Question: How can I remove left /right space on x-asix.
'''
hold all
set(gcf,'color','w')
L1=min(ndata_(:,1));
L2=max(ndata_(:,1));
plot(ndata_(:,1),ndata_(:,2))
NumTicks = 20;
L = get(gca,'XLim');
set(gca,'XTick',linspace(L1,L2,NumTicks))
datetick('x',13,'keeplimits', 'keepticks')
xticklabel_rotate;
set(gca,'XMinorTick','on','YMinorTick','on')
ylim([-0.2 .2])
grid on
hold off
'''

'''
ndata_=[<PHONE>6 0.0154999999999995
<PHONE>6 0.0154999999999995
<PHONE>6 0.0154999999999995
<PHONE>7 0.0154999999999995
<PHONE>7 0.0154999999999995
<PHONE>1 0.0154999999999995
<PHONE>1 0.0154999999999995
<PHONE>1 0.0154999999999995
<PHONE>5 0.0154999999999995
<PHONE>5 0.0154999999999995
<PHONE>5 0.0154999999999995
<PHONE>9 0.0154999999999995
<PHONE>9 0.0154999999999995
<PHONE>8 0.0154999999999995
<PHONE>2 0.0154999999999995
<PHONE>2 0.0154999999999995
<PHONE>2 0.0154999999999995
<PHONE>6 0.0154999999999995
<PHONE>6 0.0154999999999995
<PHONE>6 0.0154999999999995
<PHONE>0 0.0154999999999995
<PHONE>0 0.0154999999999995
<PHONE>9 0.0154999999999995
<PHONE>1 0.0154999999999995
<PHONE>1 0.0154999999999995
<PHONE>5 0.0154999999999995
<PHONE>5 0.0154999999999995
<PHONE>5 0.0154999999999995
<PHONE>9 0.0154999999999995
<PHONE>6 0.0154999999999995
<PHONE>0 0.0154999999999995
<PHONE>0 0.0154999999999995
<PHONE>0 0.0154999999999995
<PHONE>4 0.0154999999999995
<PHONE>4 0.0154999999999995
<PHONE>4 0.0154999999999995
<PHONE>8 0.0154999999999995
<PHONE>7 0.0154999999999995
<PHONE>7 0.0154999999999995
<PHONE>4 0.0154999999999995
<PHONE>8 0.0154999999999995
<PHONE>1 0.0154999999999995
<PHONE>8 0.0154999999999995
<PHONE>2 0.0154999999999995
<PHONE>6 0.0154999999999995
<PHONE>6 0.0154999999999995
<PHONE>6 0.0154999999999995
<PHONE>3 0.0154999999999995
<PHONE>7 0.0154999999999995
<PHONE>0 0.0154999999999995
<PHONE>7 0.0194999999999995
<PHONE>1 0.0194999999999995
<PHONE>5 0.0194999999999995
<PHONE>5 0.0194999999999995
<PHONE>5 0.0194999999999995
<PHONE>4 0.0194999999999995
<PHONE>8 0.0194999999999995
<PHONE>6 0.0194999999999995
<PHONE>0 0.0194999999999995
<PHONE>0 0.0194999999999995
<PHONE>0 0.0194999999999995
<PHONE>4 0.0194999999999995
<PHONE>3 0.0194999999999995
<PHONE>3 0.0194999999999995
<PHONE>7 0.0194999999999995
<PHONE>7 0.0194999999999995
<PHONE>7 0.0194999999999995
<PHONE>1 0.0194999999999995
<PHONE>1 0.0194999999999995
<PHONE>1 0.0194999999999995
<PHONE>5 0.0194999999999995
<PHONE>4 0.0194999999999995
<PHONE>4 0.0194999999999995
<PHONE>8 0.0194999999999995
<PHONE>6 0.0194999999999995
<PHONE>7 0.0194999999999995
<PHONE>7 0.0194999999999995
<PHONE>1 0.0194999999999995
<PHONE>1 0.0194999999999995
<PHONE>1 0.0194999999999995
<PHONE>5 0.0194999999999995
<PHONE>5 0.0194999999999995
<PHONE>5 0.0194999999999995
<PHONE>1 0.0194999999999995
<PHONE>1 0.0194999999999995
<PHONE>1 0.0194999999999995
<PHONE>8 0.0194999999999995
<PHONE>2 0.0194999999999995
<PHONE>4 0.0194999999999995
<PHONE>1 0.0194999999999995
<PHONE>5 0.0194999999999995
<PHONE>5 0.0194999999999995
<PHONE>5 0.0194999999999995
<PHONE>9 0.0194999999999995
<PHONE>9 0.0194999999999995
<PHONE>9 0.0194999999999995
<PHONE>3 0.0194999999999995
<PHONE>0 0.0194999999999995
<PHONE>4 0.0194999999999995
<PHONE>4 0.0194999999999995
]
'''
downloaded xticklabelrotate from the file-exchange.
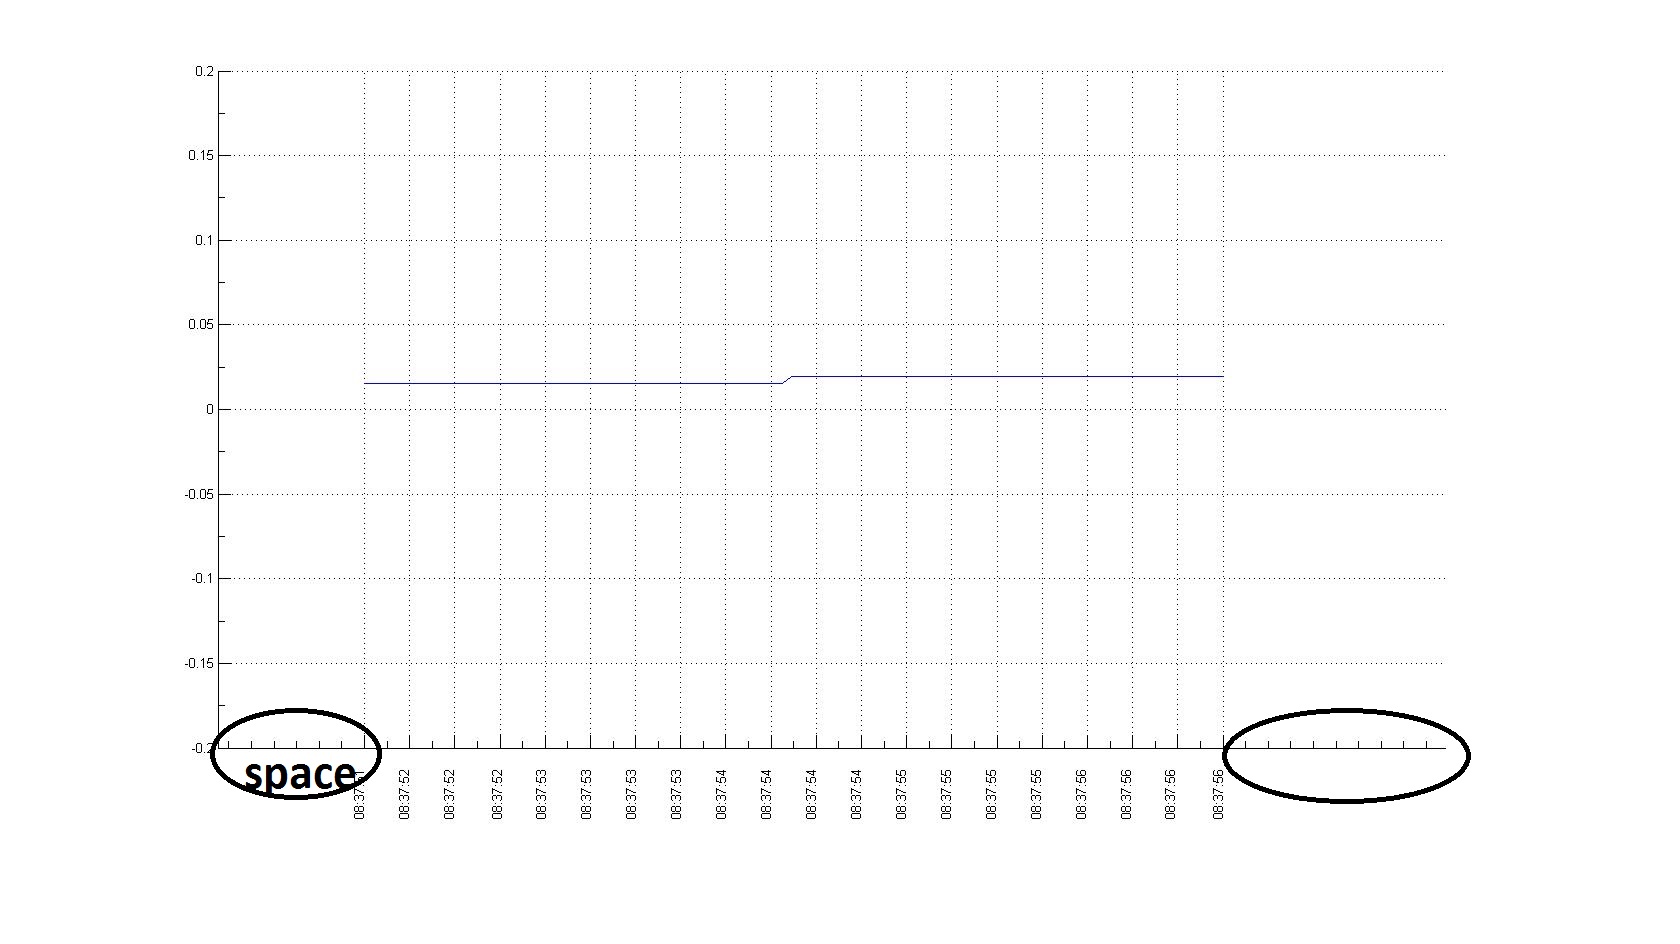
Answer: use 'axis' command
'''
>> axis( [ min(ndata(:,1)), max(ndata(:,1)),-.2 .2 ] )
'''
Alternatively, you can use <URL>:
'''
>> xlim( [ min(ndata(:,1)), max(ndata(:,1))] );
'''